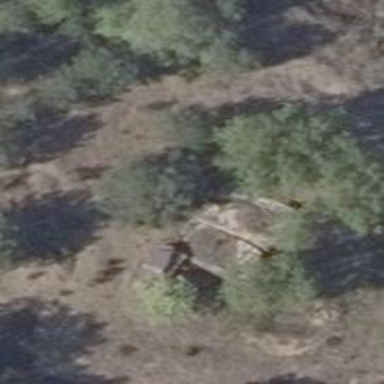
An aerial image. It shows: Historic bunker in ruins.